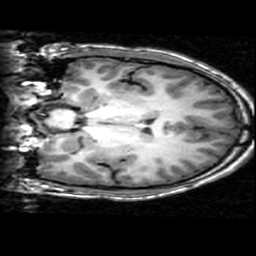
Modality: T1w
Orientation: coronal
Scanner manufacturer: ge
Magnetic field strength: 3 T
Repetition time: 0.008948 s
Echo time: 0.001784 s